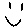
Label: smiley face